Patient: sex F, age 38
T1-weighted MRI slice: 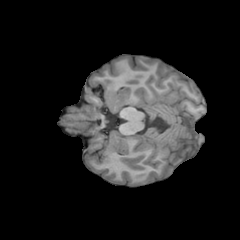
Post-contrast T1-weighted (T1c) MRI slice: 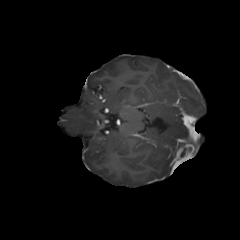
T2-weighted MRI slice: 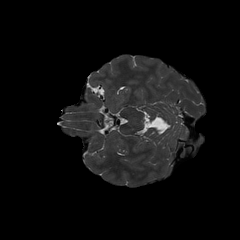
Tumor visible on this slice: no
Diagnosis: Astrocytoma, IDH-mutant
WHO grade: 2